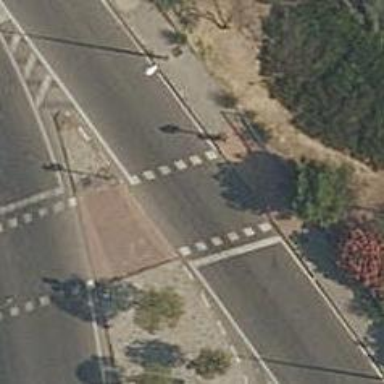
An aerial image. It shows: Crossing with traffic signals. It is zebra crossing.